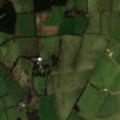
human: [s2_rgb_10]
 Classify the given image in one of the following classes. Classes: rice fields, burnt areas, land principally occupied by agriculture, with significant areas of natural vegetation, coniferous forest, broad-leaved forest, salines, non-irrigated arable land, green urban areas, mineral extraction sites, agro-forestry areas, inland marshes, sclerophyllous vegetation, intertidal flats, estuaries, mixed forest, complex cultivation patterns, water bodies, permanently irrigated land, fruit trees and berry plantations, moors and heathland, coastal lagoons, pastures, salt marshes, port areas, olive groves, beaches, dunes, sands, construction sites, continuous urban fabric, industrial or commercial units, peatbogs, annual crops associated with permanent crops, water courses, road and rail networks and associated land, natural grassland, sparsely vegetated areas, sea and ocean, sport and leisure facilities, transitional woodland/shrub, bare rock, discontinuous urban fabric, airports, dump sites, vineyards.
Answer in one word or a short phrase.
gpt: pastures, coniferous forest